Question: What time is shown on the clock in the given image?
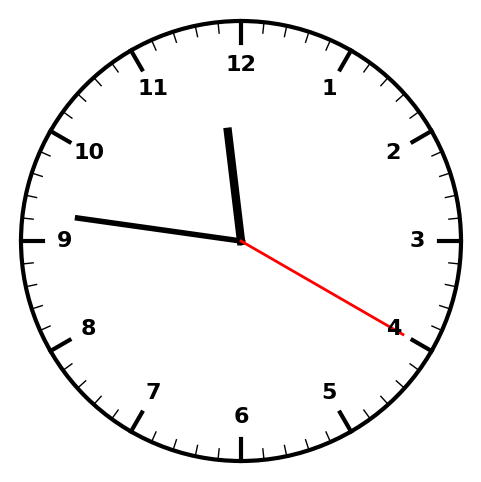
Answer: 11:46:20